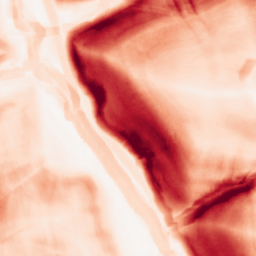
Category: morphological
Decomposition family: morphological_square
Decomposition parameters: operation: gradient
size: 10
Upsampling method: cubic_mitchell
Upsampling parameters: scale: 2
Upsampling scale: 2